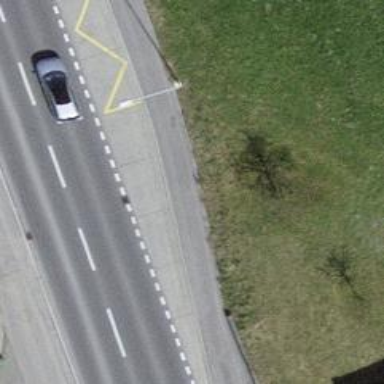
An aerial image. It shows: Sidewalk along the footway.